Question: When I attempt to update a table row using AJAX/JQUERY, the row is updated, but instead of replacing the old row, it appears at the top of the table. See the attached image:

Here is the function that calls the update and refresh:
'''
function ajaxRefresh(sid, dbitem, newinfo)
{
// sid -> spiceID
// dbitem -> image, fill, etc
// newinfo -> what to update
// refreshDiv -> image/spice
var loadUrl = "update.php"; //
var ajax_load = "<img src='images/load.gif' alt='loading...' />"; // loading gif/image
var toBeReloaded = "#siditemrow" + sid;
alert("Sid: " + sid + " dbitem: " + dbitem + " newinfo: " + newinfo);
$(toBeReloaded).html(ajax_load);
$.get(
loadUrl,
{sid: sid,
dbitem: dbitem,
newinfo: newinfo},
function(responseText){
$(toBeReloaded).html(responseText);
},
"html"
);
}
'''
And here is a an example of my table's architecture, assuming that there is only a single row:
'''
<table cellspacing="0">
<thead>
<tr>
<th class="image">Image</th>
<th class="spice">Spice</th>
<th class="cost">Cost</th>
<th class="notes">Notes</th>
<th class="coupons">Coupons</th>
<th class="control">Chef Controls</th>
</tr>
</thead>
<tbody>
<!-- Ajax Refresh of entire row-->
<div id="siditemrow#">
<tr class="alt"> OR <tr>
<td class="image" align="center">
<!-- Ajax Refresh of fill update -->
<div id="siditemfill#">
<div class="outergreen">
<div class="imagegreen">
<!-- Ajax Refresh of image update -->
<div id="siditemimage#">
<img class="itemimage" src="resources/images/imagesource.png"/>
</div>
<!-- Ajax Refresh of image update -->
</div>
</div>
</div>
<!-- Ajax Refresh of fill update -->
</td>
<td class="spice">spicename</td>
<td class="cost">~$#.##</td>
<td class="notes">description</td>
<td class="coupons">link & store</td>
<td class="control">
<!-- Ajax Refresh of fill update -->
<div id="siditemchefcontrols<?php print $row['sid']; ?>">
<img class="more" src="images/uparrow.png" onClick="itemFill('up','currentquantity','id#')" />
<img class="less" src="images/downarrow.png" onClick="itemFill('down','currentquantity','id#')" />
<img class="addimage" src="images/photoupload.png" onClick="openImageUpload('id#')" />
<img class="settings" src="images/settings.png" />
</div>
<!-- Ajax Refresh of fill update -->
</td>
</tr>
</div>
<!-- Ajax Refresh of row update -->
</tbody>
</table>
'''
The code created by the php script that is placed above the table is an identical match to the code between
'''
<div id="siditemrow#">
'''
and it's closing
'''
</div>
'''
1. How do I update a table row without it appearing above the content it's supposed to replace? (What am I doing wrong?)
2. What is the most efficient (quickest response time) way to go about JQuery and Ajax for user initiated updates? (both CODE and Approach)
3. Any other tips/tricks for increasing AJAX/JQuery efficiency/times?
Any and all help appreciated! Thanks!
It should probably be mentioned that the code for the table structure has had PHP portions replaced to make reading easier. Every row has unique identifiers for its divs and content generated by PHP.
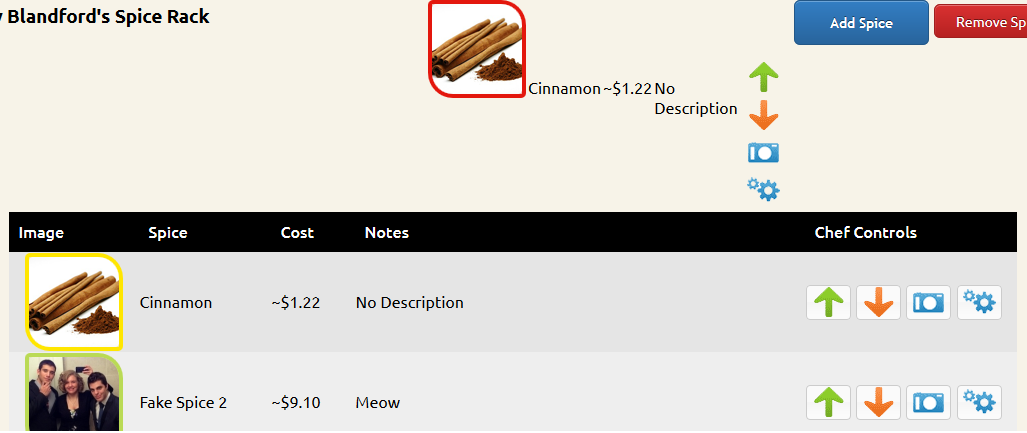
Answer: you are showing the data in 'div' in 'tbody'
In 'tbody' there should be 'table rows' only
So you can append your data in 'tbody' in place of 'div' like,
'''
$.get(
loadUrl,
{sid: sid,
dbitem: dbitem,
newinfo: newinfo},
function(responseText){
$('tbody').append(responseText);//use tbody as selector & append() here
// or you can use prepend() as your needs
},
"html"
);
'''
Also for 'performance' I found some articles
- <URL>